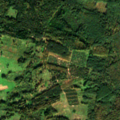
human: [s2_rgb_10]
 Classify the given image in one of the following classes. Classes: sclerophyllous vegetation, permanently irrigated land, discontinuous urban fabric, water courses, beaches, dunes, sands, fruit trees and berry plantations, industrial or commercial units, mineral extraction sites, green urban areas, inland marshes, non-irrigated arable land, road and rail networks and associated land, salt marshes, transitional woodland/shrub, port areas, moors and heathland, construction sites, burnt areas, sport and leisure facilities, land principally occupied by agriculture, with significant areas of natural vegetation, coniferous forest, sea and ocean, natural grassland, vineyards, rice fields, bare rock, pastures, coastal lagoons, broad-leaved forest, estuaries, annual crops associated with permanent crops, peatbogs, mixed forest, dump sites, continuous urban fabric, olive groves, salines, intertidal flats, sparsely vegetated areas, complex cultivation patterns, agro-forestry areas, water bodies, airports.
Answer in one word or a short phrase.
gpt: land principally occupied by agriculture, with significant areas of natural vegetation, broad-leaved forest, coniferous forest, mixed forest